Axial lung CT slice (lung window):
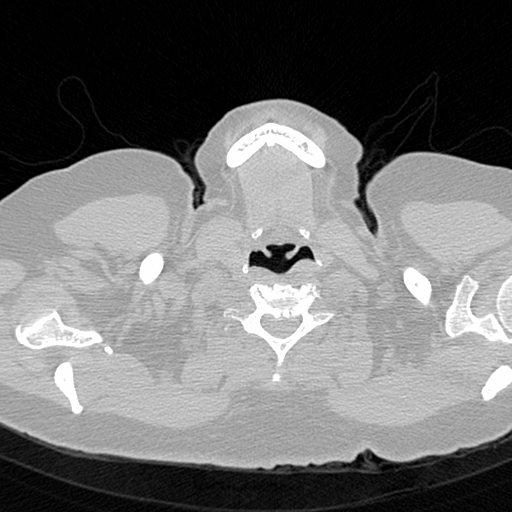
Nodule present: no